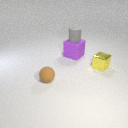
small brown rubber sphere in front of large purple rubber cube